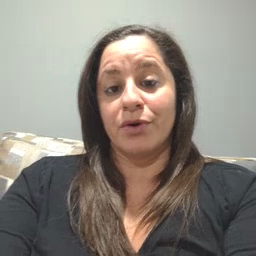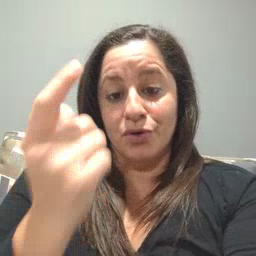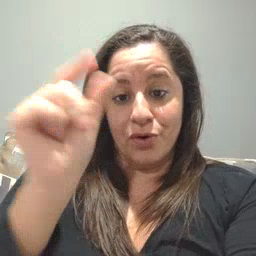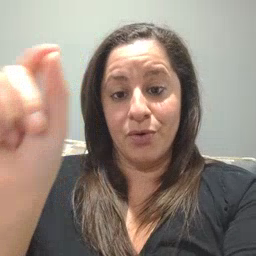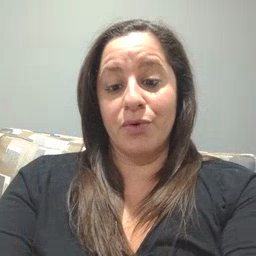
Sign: go